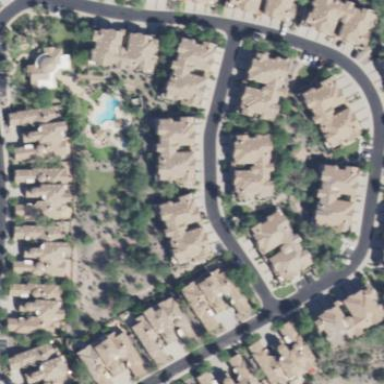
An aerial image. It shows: Gated residential area.